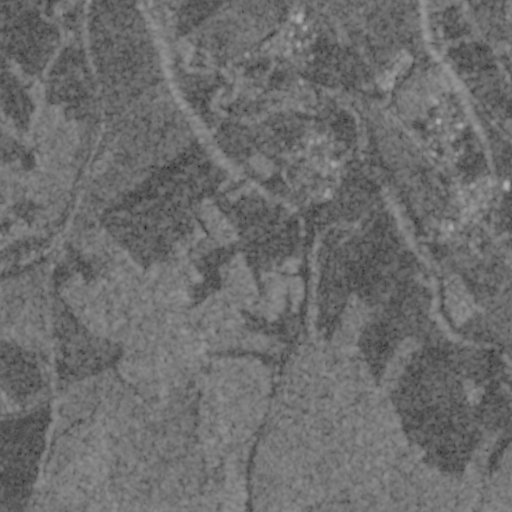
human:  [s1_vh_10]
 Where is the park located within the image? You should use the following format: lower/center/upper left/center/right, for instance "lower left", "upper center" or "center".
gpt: The park is located in the center right of the image.
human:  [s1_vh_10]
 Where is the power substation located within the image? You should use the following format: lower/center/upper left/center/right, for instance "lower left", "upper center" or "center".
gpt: The power substation is located in the lower right of the image.
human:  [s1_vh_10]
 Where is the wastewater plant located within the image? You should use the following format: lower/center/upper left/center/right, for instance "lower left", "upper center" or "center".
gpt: The wastewater plant is located in the center right of the image.
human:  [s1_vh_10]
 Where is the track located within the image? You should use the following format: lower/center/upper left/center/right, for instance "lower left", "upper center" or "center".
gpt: There is no track in the image.

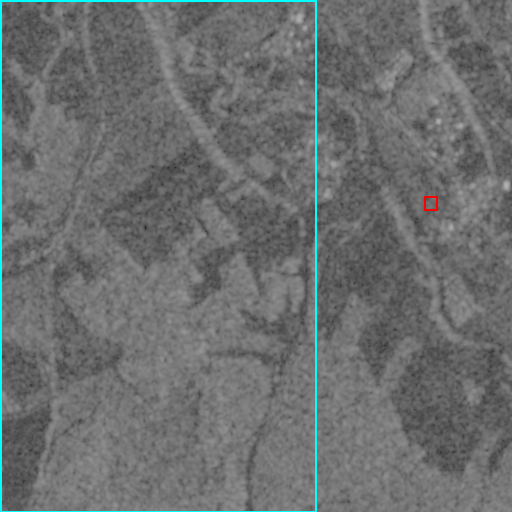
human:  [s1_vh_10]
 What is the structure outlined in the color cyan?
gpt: The structure outlined in cyan is a crop field.
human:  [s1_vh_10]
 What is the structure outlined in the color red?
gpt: The structure outlined in red is a wastewater plant.
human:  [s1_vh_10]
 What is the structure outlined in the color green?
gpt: There is no green outline.